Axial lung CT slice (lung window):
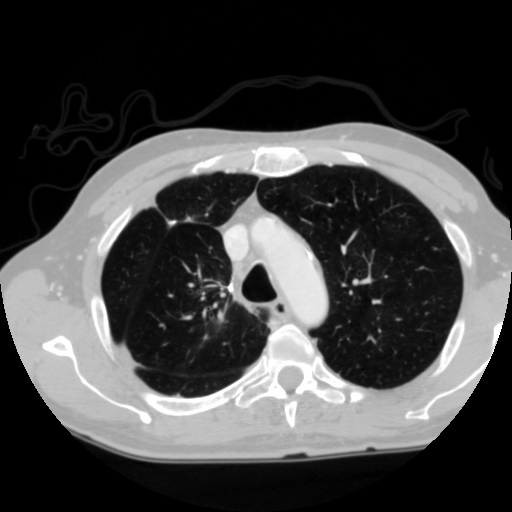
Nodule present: no